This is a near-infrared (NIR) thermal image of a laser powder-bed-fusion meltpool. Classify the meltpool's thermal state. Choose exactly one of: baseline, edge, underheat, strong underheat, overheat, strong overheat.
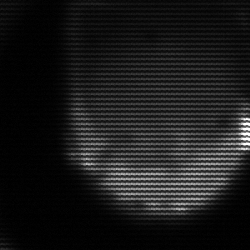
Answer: edge